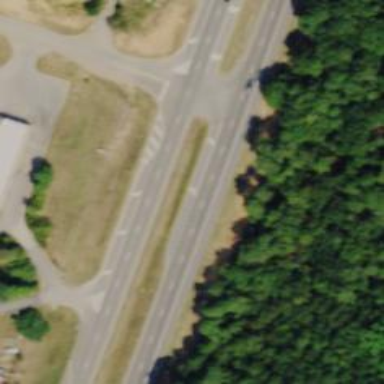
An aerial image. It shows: Expressway with asphalt surface and classified as primary highway.